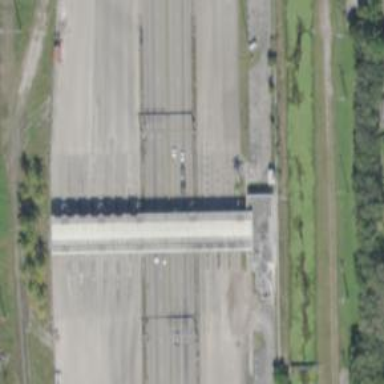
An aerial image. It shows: Toll gantry on the road.